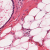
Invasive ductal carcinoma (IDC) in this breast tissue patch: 0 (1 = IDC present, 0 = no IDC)